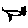
Label: cat